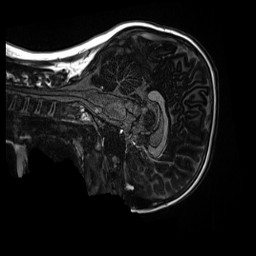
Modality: MP2RAGE
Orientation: sagittal
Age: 11
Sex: female
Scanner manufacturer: siemens
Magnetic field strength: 3 T
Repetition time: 4 s
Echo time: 0.00303 s